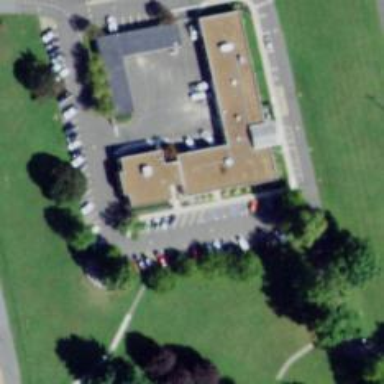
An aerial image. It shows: Government office.